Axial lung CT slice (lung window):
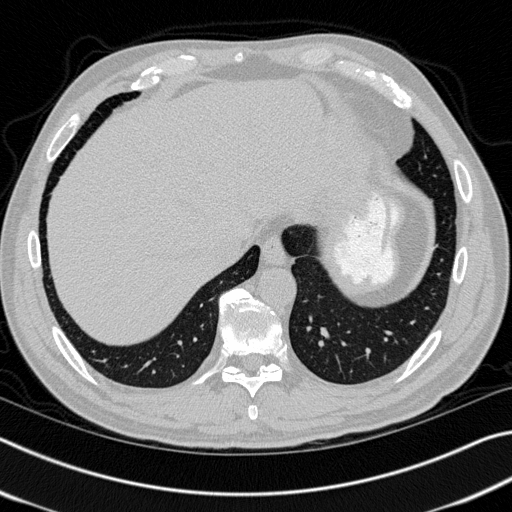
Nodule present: no